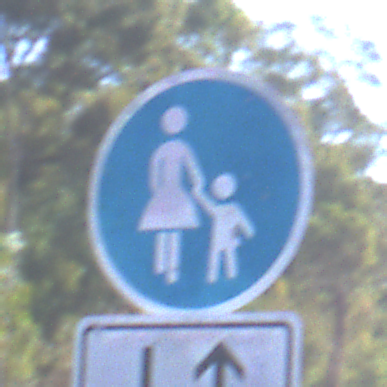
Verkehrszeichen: Gehweg
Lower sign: RichtungsangabeDurchPfeile8
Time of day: MorningAfternoon
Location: Outdoor (Nature)
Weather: Clear
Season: NotSpecified
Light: Natural